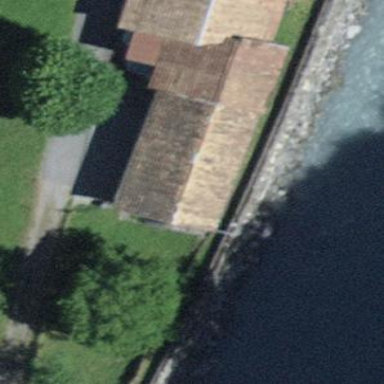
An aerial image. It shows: Barn.